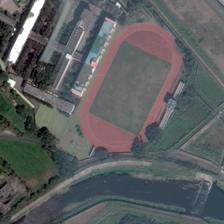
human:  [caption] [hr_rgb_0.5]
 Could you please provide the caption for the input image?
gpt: the new playground is next to the river's bend and there are several buildings nearby .

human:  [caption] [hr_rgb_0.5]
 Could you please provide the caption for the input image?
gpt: several buildings and green meadows are around a playground near a river .

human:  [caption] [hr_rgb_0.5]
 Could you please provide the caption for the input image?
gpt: a playground surrounded by buildings and meadows are next to a river .

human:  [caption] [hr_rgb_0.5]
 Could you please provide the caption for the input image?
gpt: a playground and several buildings are next to a curved river .

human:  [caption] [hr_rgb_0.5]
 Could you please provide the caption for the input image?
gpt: a playground surrounded by buildings and meadows are next to a river .